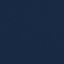
Label: SeaLake